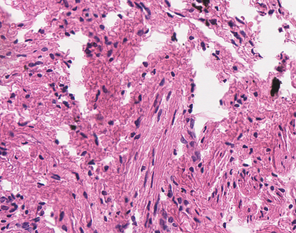
Tumor epithelial tissue: no
Tumor-associated stroma tissue: no
Normal tissue: yes